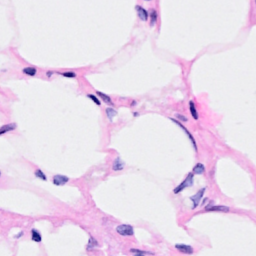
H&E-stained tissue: Breast